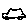
Label: car